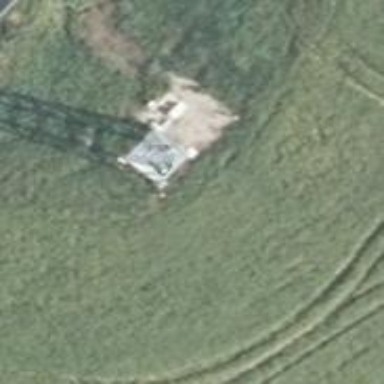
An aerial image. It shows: Mast tower used for communication.